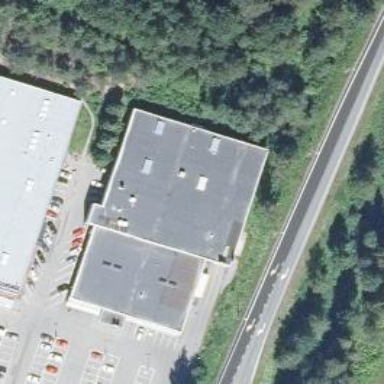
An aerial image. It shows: Supermarket.